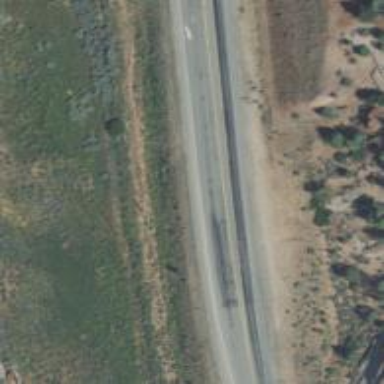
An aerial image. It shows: Asphalt trunk highway.